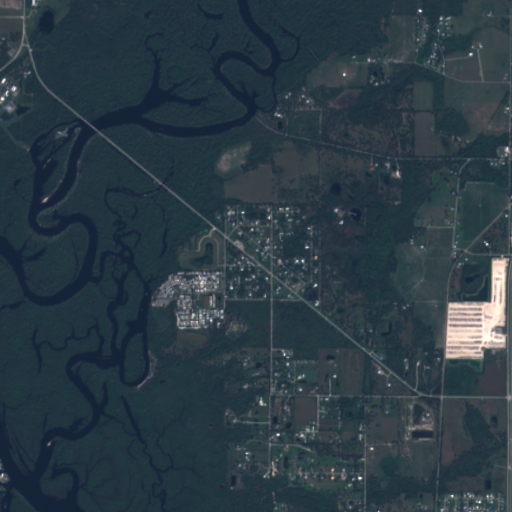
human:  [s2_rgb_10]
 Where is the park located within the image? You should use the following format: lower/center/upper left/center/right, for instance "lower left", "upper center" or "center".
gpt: The park is located in the lower right of the image.
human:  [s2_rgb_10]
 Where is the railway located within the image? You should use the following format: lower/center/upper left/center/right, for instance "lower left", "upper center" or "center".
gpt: The railway is located in the right of the image.
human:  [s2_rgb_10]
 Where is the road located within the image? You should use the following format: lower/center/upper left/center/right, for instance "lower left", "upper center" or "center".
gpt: There is no road in the image.